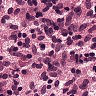
Metastatic tissue present: no